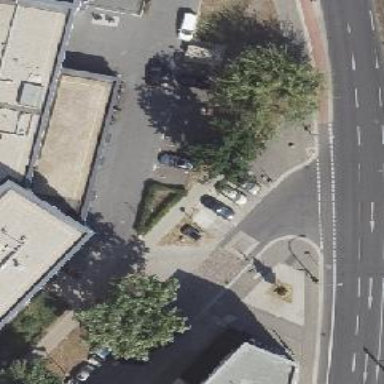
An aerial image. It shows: Traffic calming table.